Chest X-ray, AP view. Patient: 40 years old, sex F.
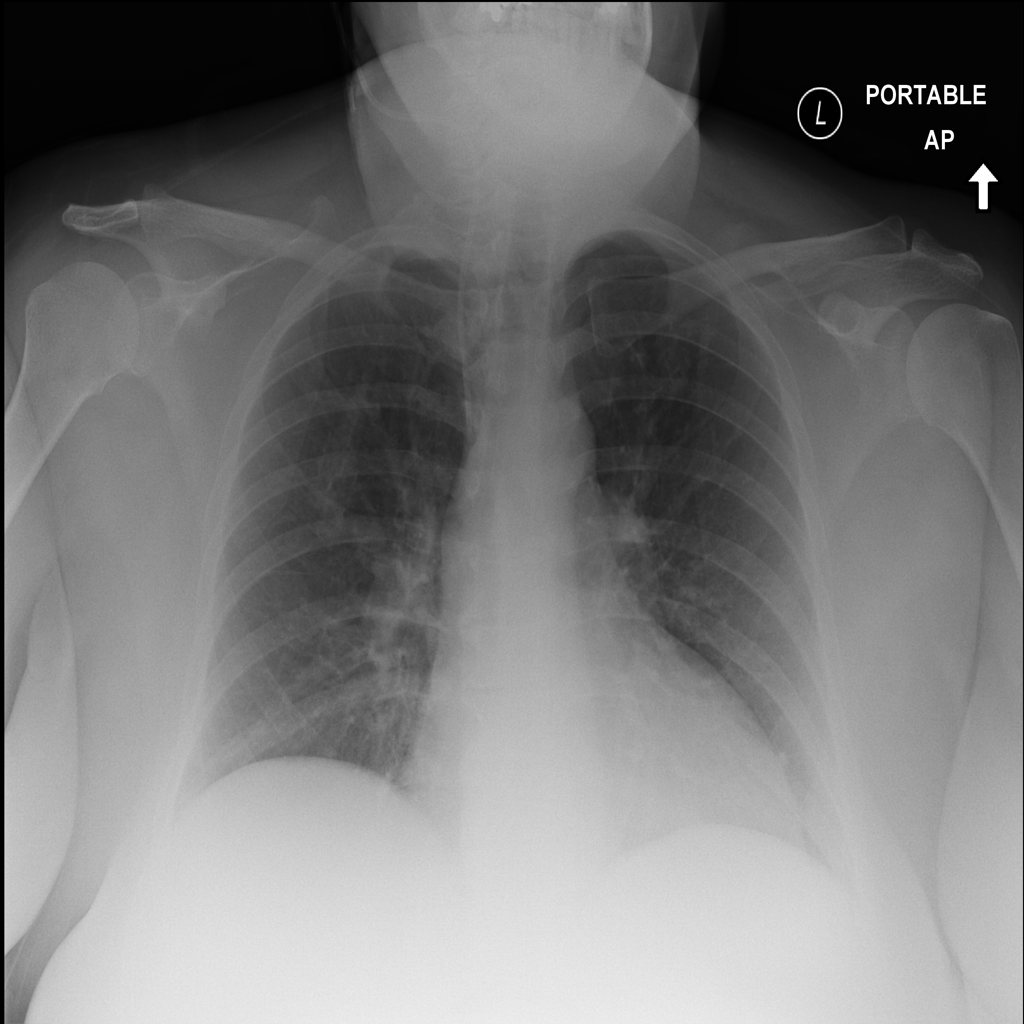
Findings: Cardiomegaly, Effusion